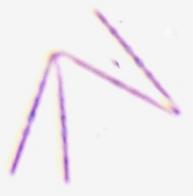
Label: Thalassionema